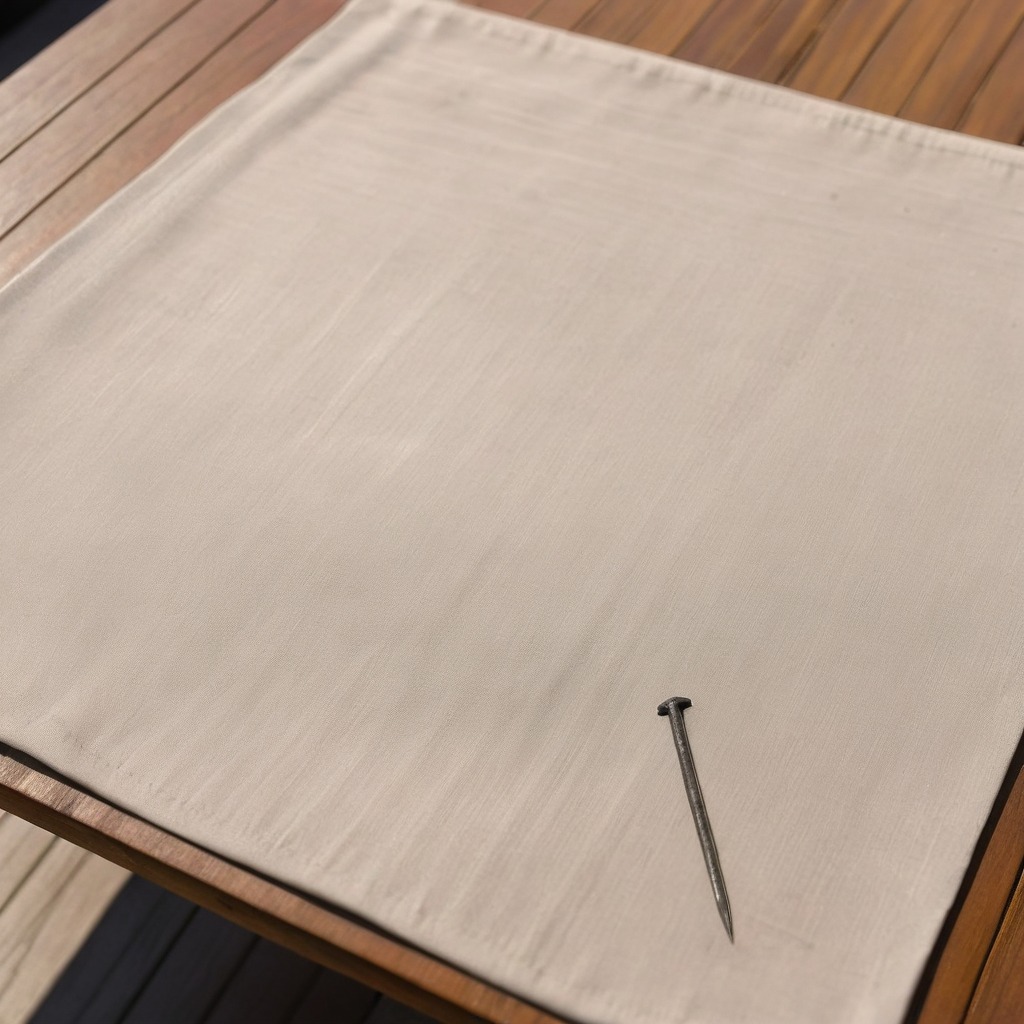
A iron nail is lying on the wooden table in an outdoor workshop during daytime bright natural light soft shadows worn but beneath the cloth.